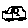
Label: car